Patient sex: M
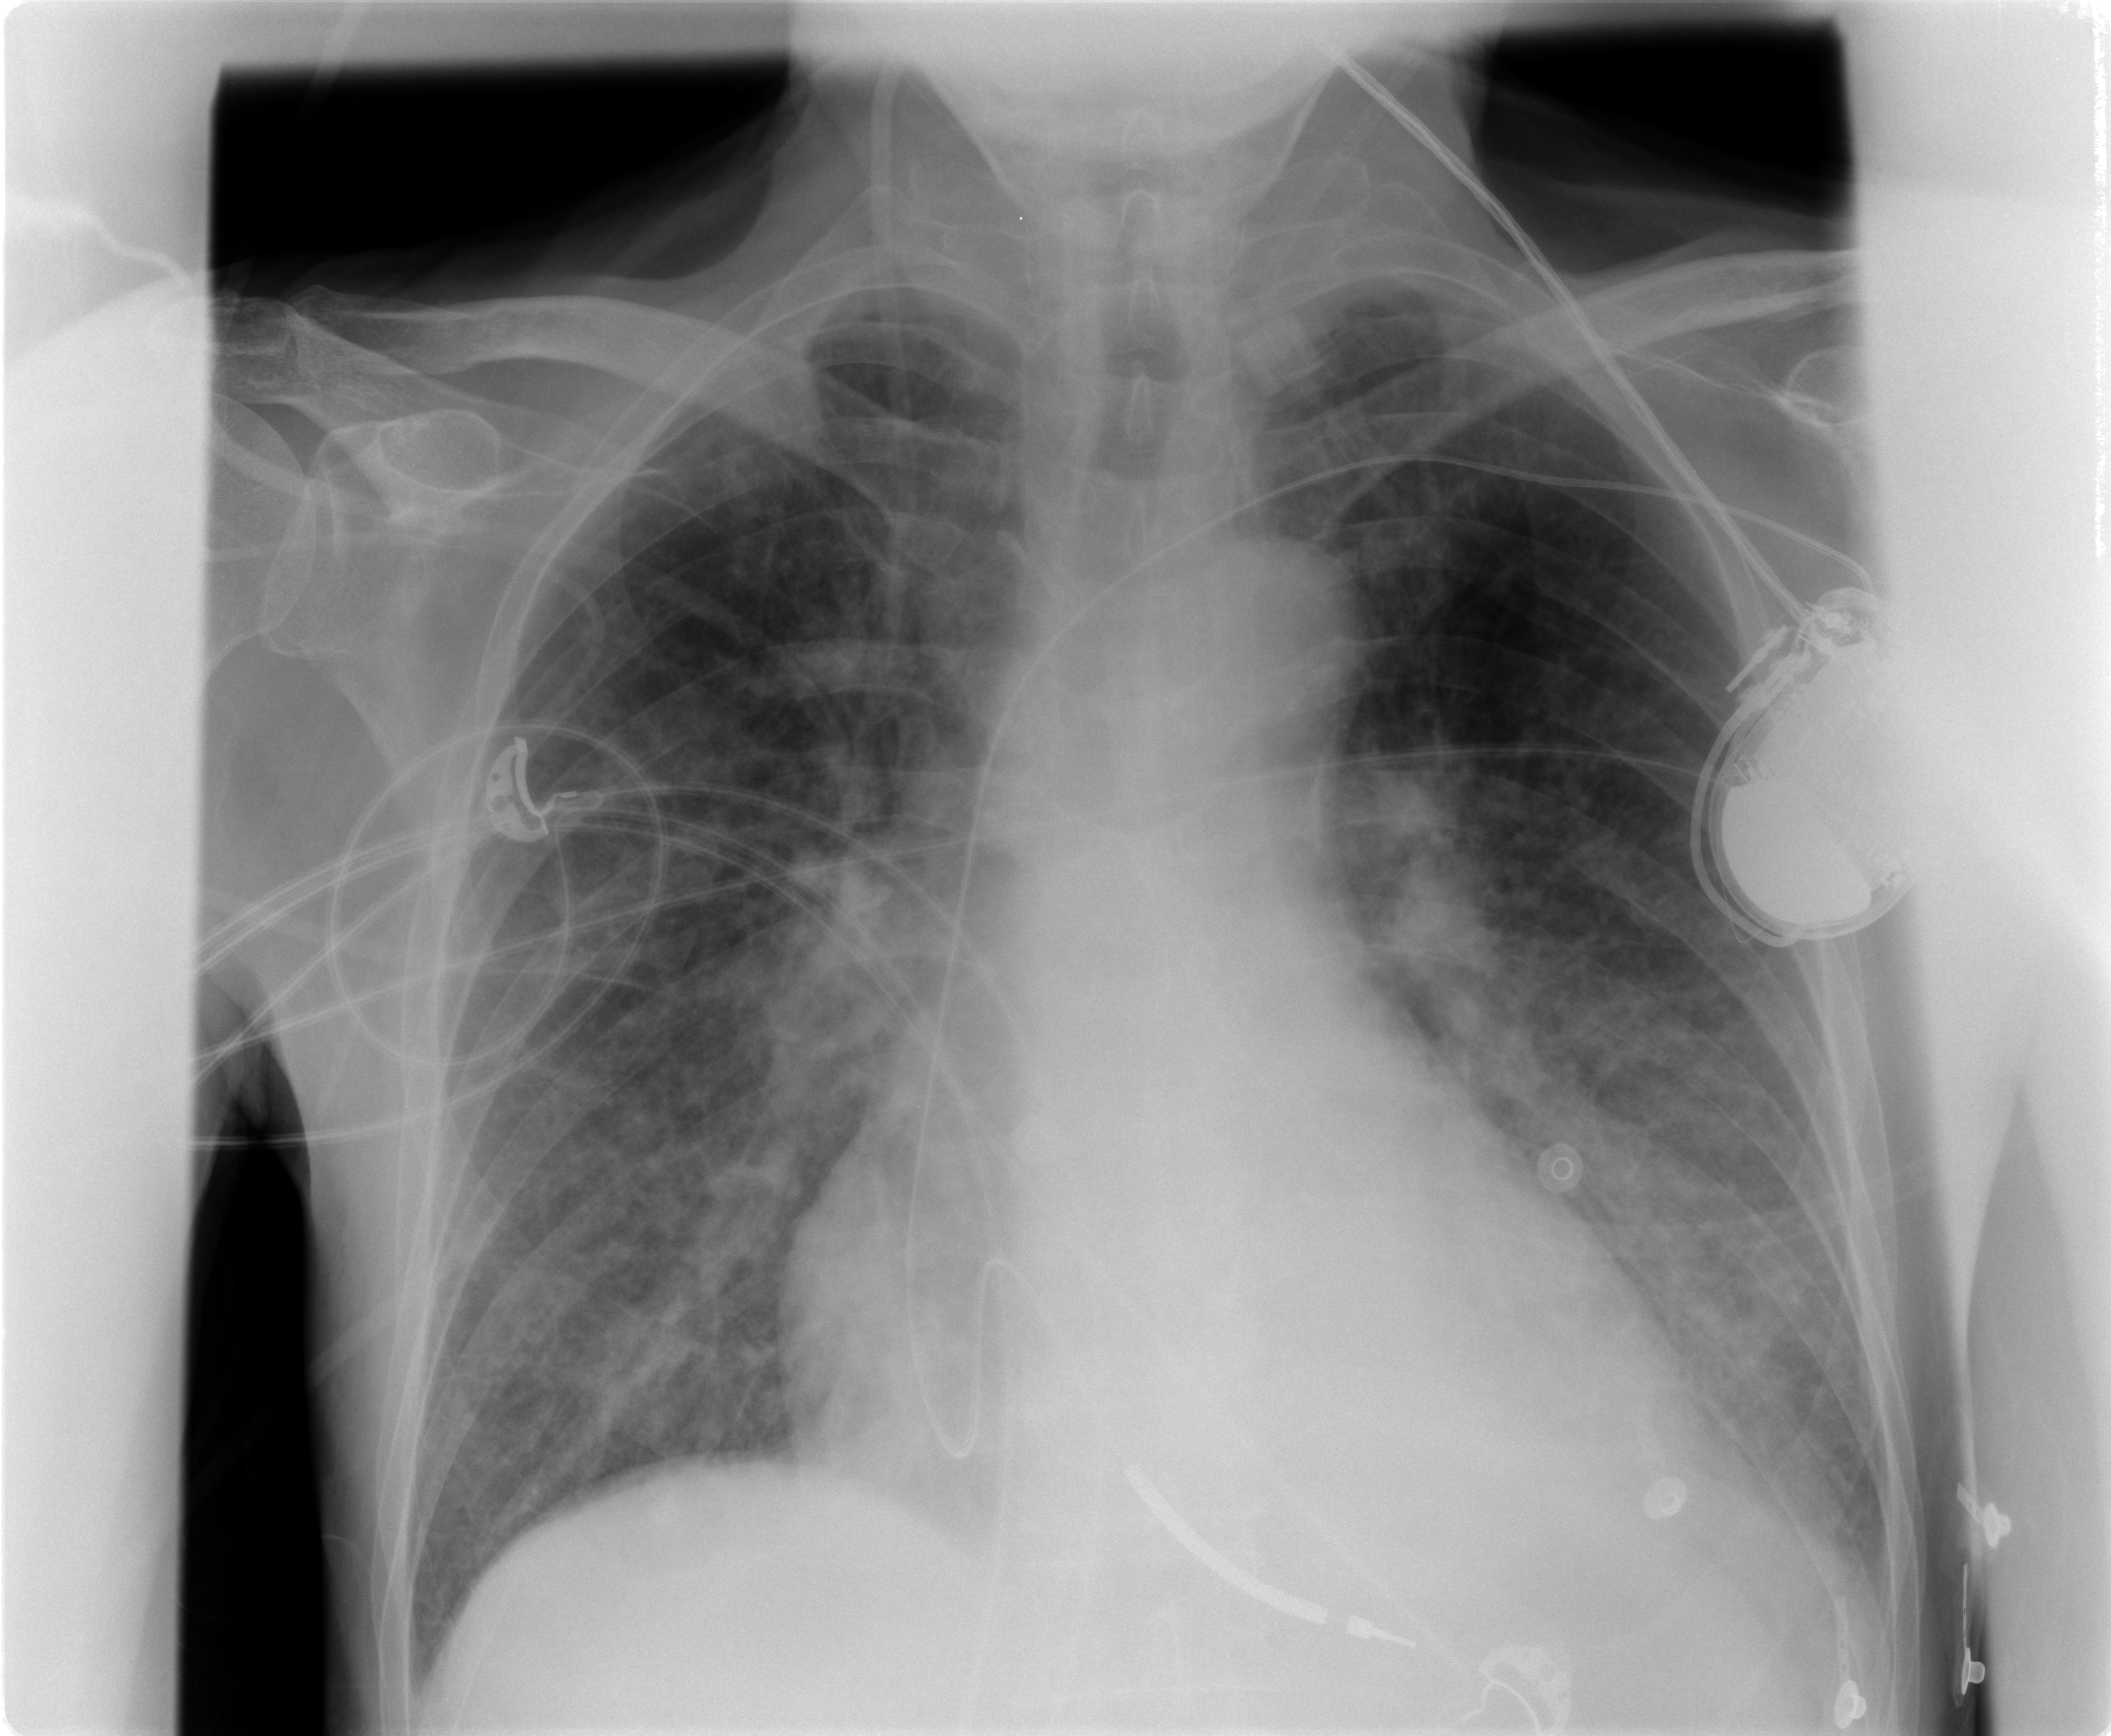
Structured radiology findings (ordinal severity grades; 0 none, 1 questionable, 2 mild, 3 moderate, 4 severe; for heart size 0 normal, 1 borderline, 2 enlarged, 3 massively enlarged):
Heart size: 1
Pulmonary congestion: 1
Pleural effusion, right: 1
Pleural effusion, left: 1
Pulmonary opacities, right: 1
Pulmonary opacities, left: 2
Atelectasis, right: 2
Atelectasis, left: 0